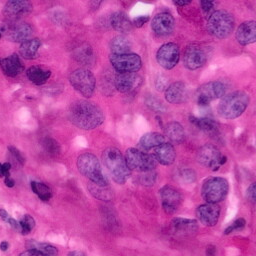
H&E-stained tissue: Pancreatic